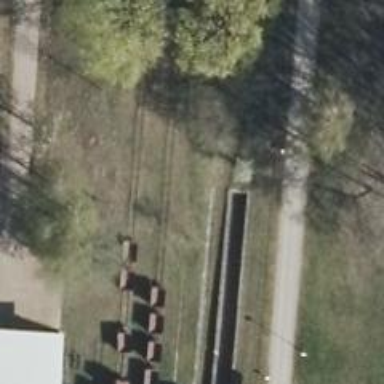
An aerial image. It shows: Preserved narrow gauge railway.